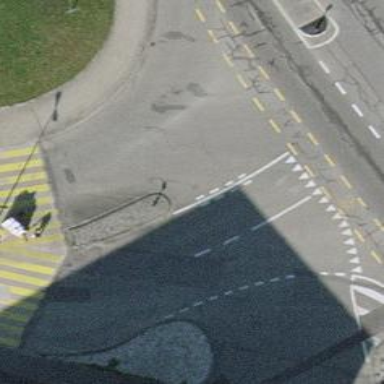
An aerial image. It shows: Traffic calming island.